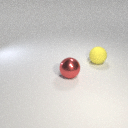
large yellow rubber sphere behind large red metal sphere